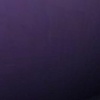
Label: space